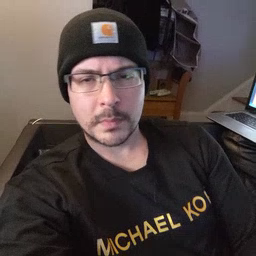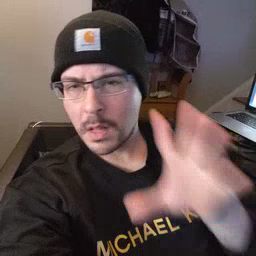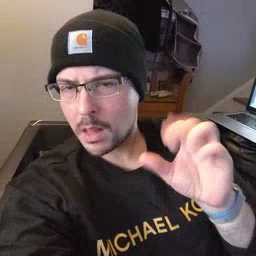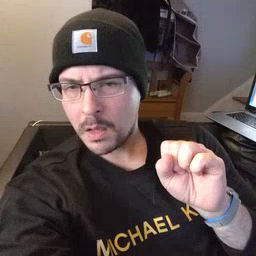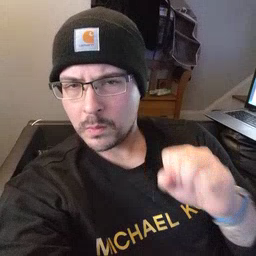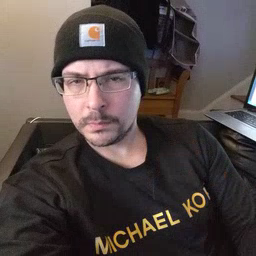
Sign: loud